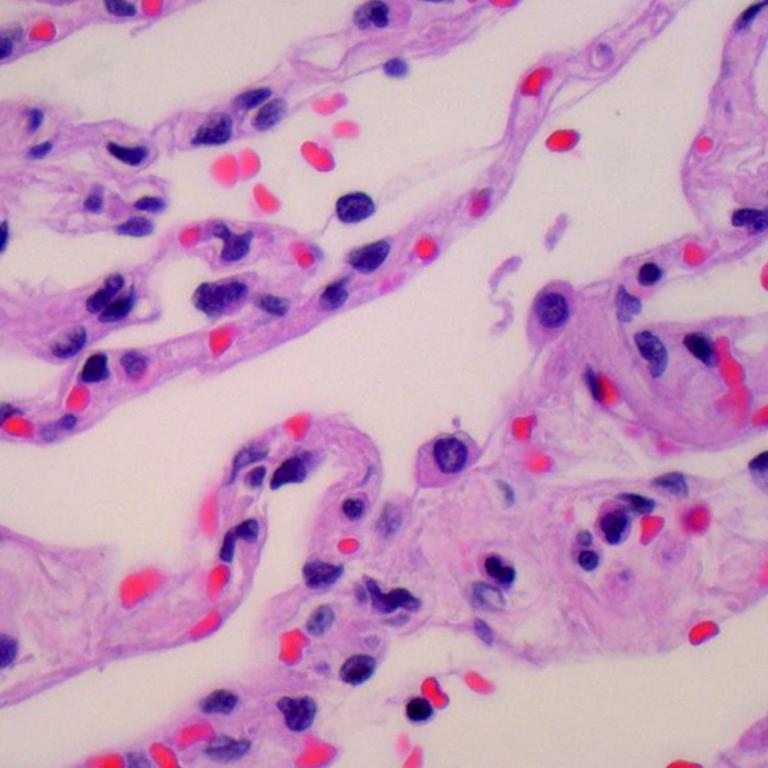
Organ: lung
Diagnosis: benign